A scalogram of one vibration snapshot from a rotating bearing is shown, computed with a continuous wavelet transform. Based on the visible evidence, which condition applies: normal, inner_race, outer_race, ball?
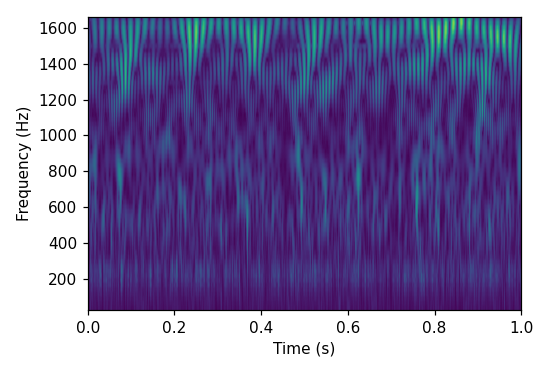
Answer: normal